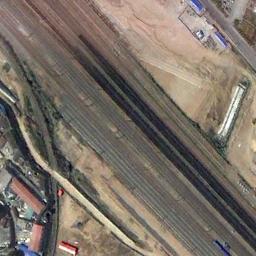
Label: railway